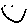
Label: smiley face